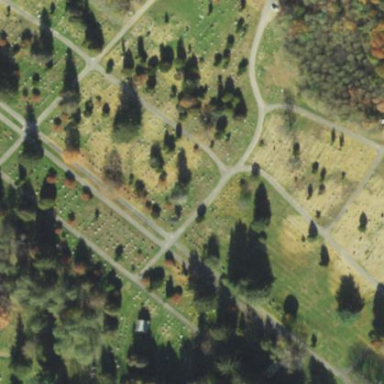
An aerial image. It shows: Cemetery.